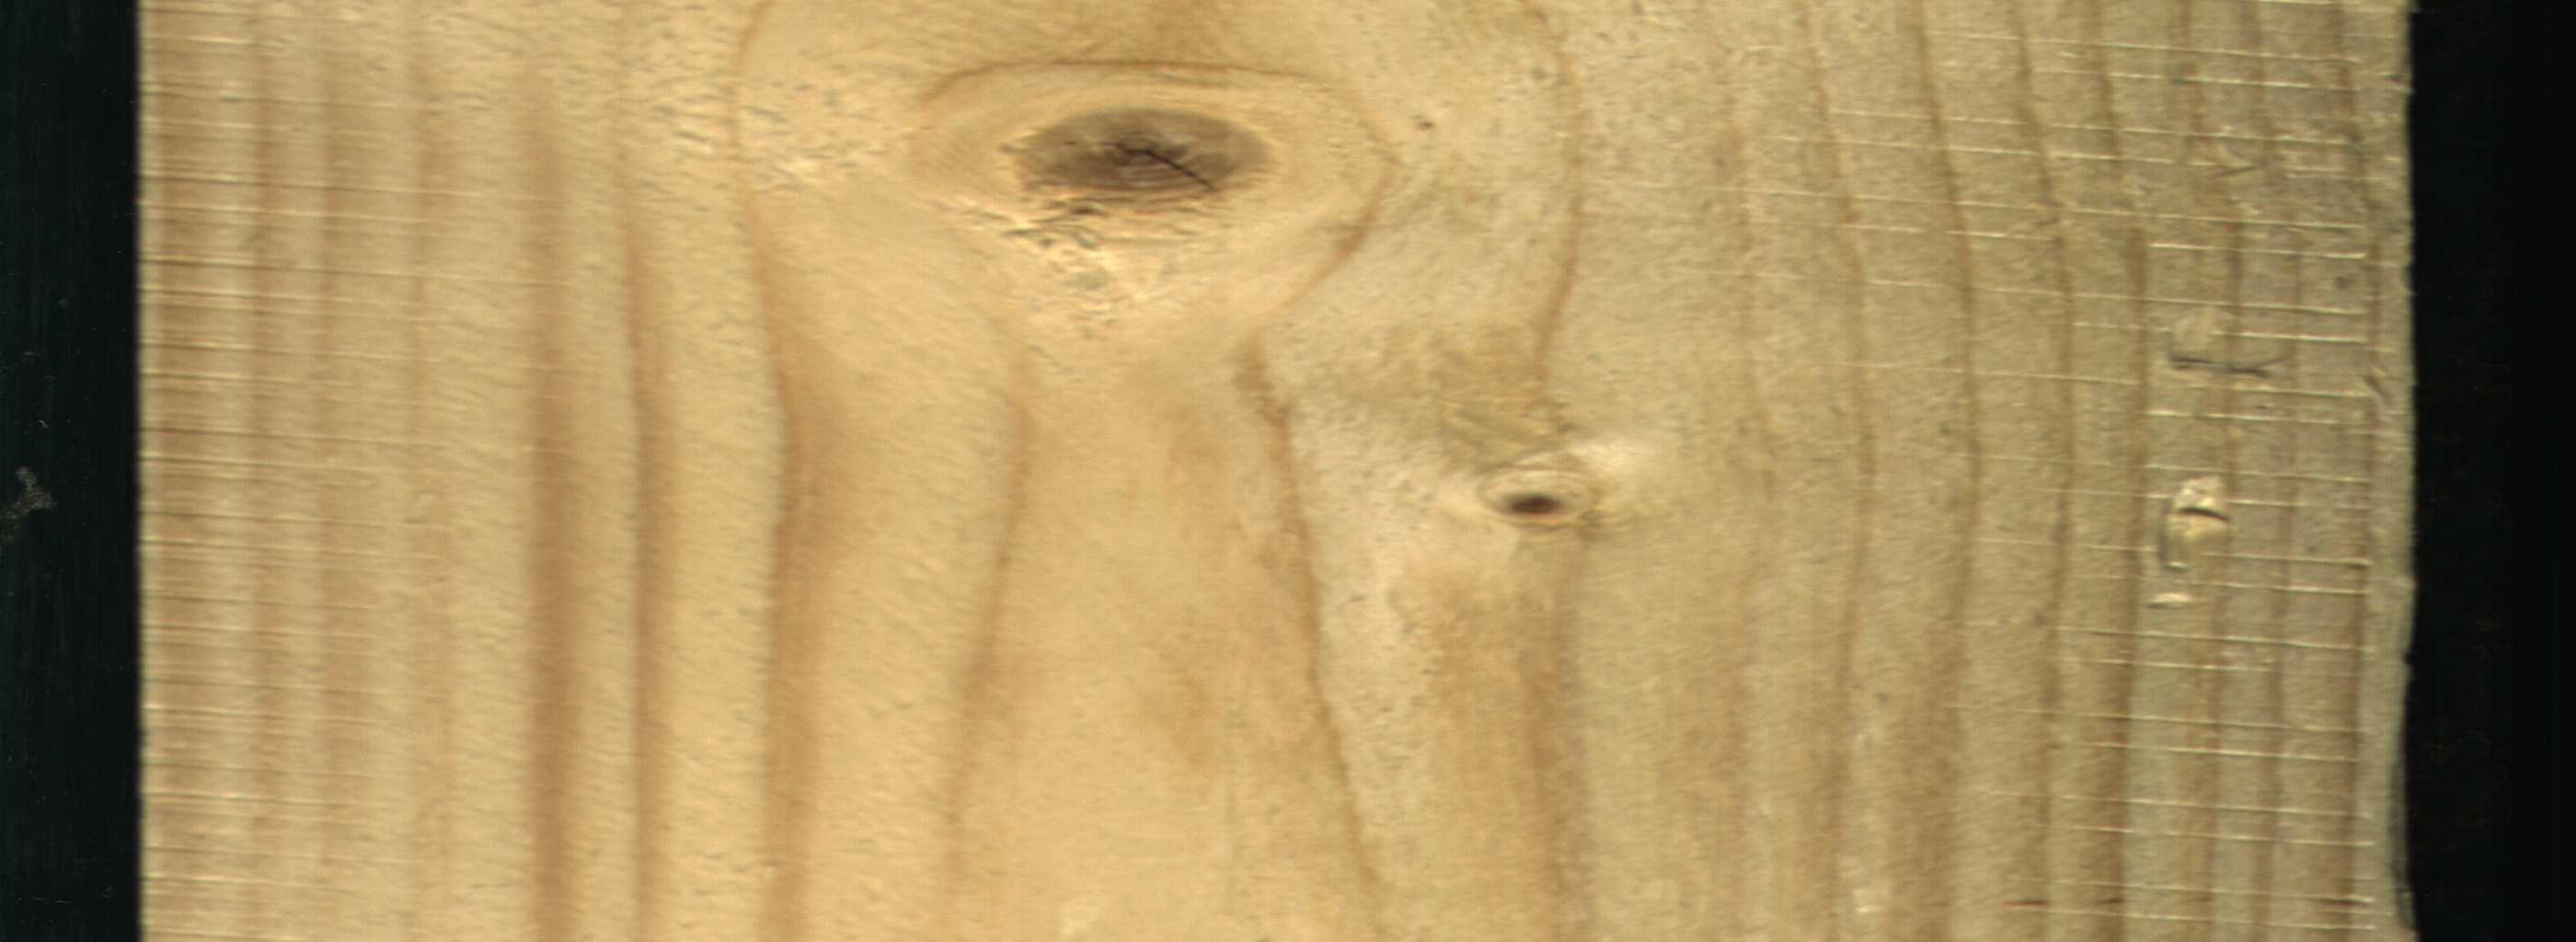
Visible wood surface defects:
knot_with_crack
Live_Knot